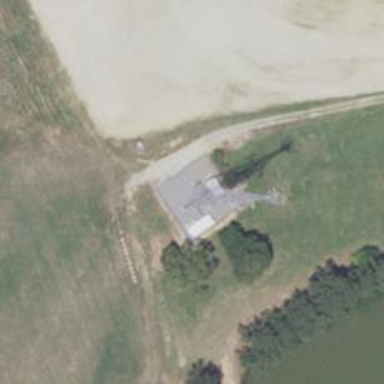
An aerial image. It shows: Man-made mast used for communication purposes.